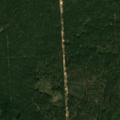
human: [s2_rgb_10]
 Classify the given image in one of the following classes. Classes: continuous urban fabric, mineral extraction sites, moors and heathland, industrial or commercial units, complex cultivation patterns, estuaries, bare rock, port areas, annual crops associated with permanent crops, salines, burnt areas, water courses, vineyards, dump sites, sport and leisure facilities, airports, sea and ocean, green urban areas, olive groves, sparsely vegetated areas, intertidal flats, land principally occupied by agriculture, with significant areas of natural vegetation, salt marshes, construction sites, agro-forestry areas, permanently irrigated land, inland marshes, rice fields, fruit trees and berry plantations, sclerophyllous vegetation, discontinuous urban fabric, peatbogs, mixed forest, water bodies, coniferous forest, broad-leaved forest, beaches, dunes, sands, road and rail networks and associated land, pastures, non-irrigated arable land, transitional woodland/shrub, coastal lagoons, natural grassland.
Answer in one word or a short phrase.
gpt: coniferous forest